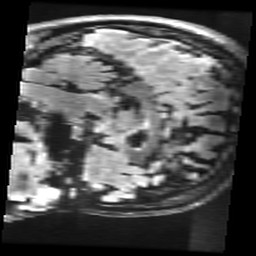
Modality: FLAIR
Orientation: sagittal
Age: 22
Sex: female
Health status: healthy
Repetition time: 12 s
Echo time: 0.09782 s